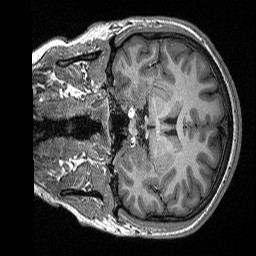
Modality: T1w
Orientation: coronal
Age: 18
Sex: male
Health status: healthy
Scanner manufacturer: siemens
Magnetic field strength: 3 T
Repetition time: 2.3 s
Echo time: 0.00298 s